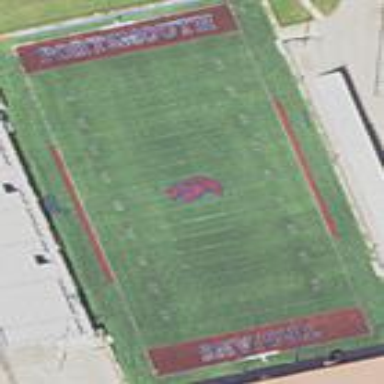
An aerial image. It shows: Grass pitch designated for American football in leisure land area.